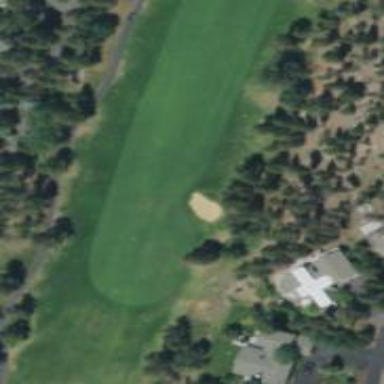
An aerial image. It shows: Golf hole.